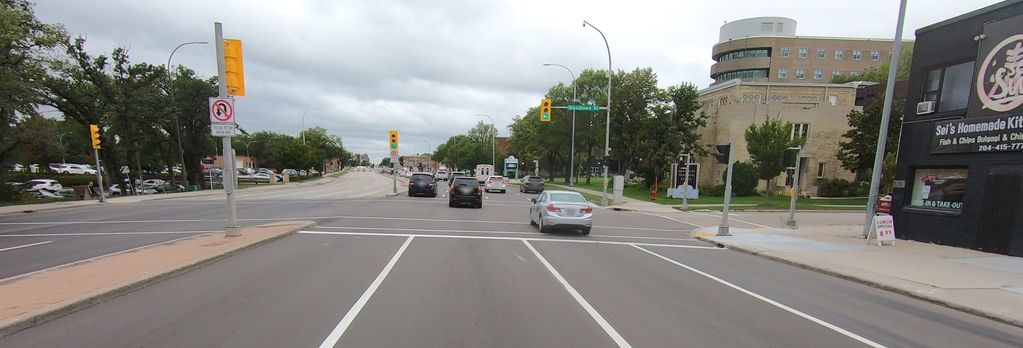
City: winnipeg